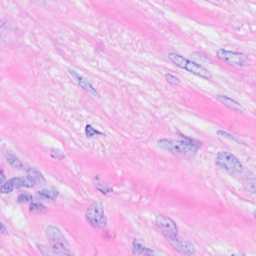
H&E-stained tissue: Breast